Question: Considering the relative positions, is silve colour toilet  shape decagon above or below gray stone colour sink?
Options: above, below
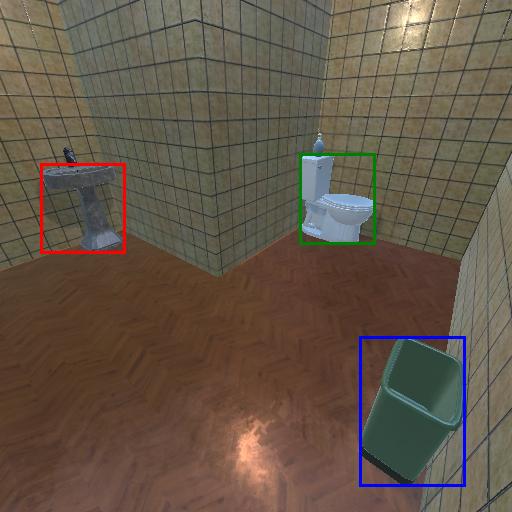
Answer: above